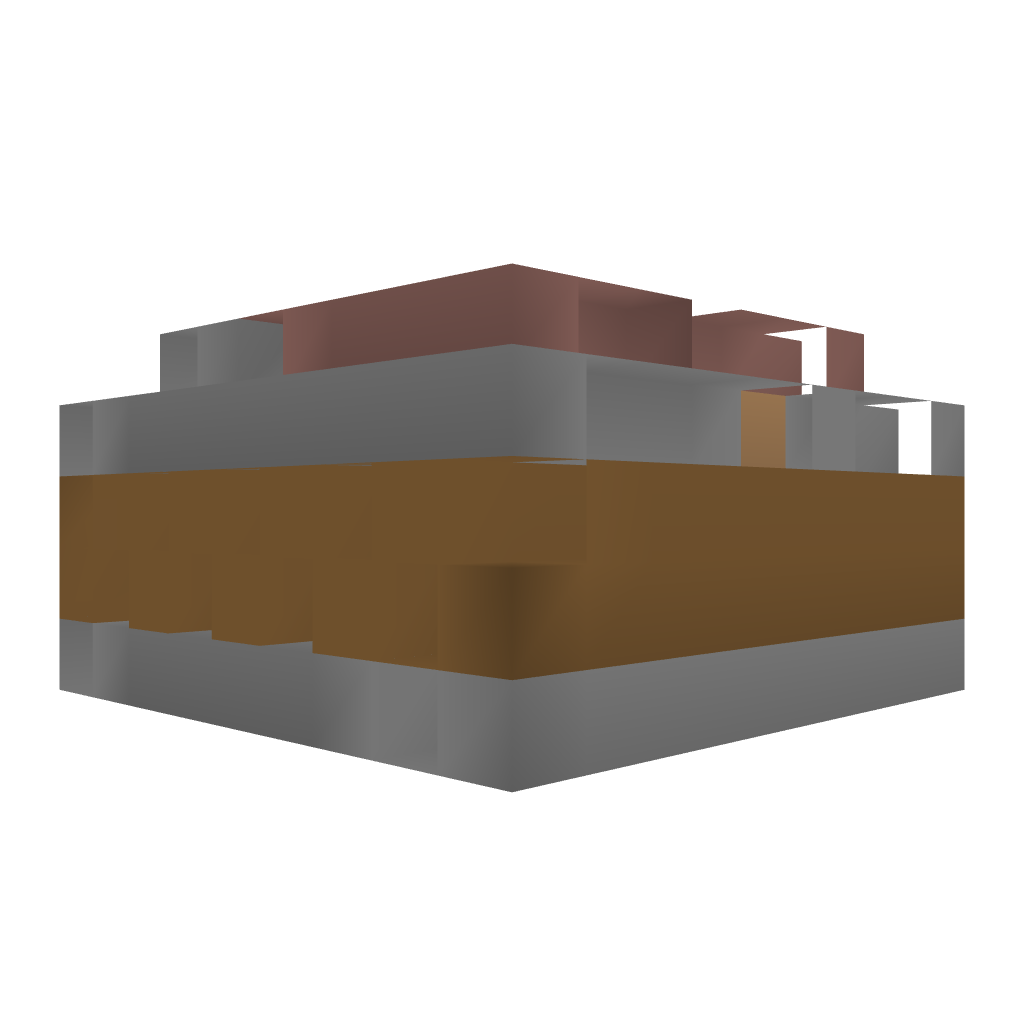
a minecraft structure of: Cobblegen very tiny build of 5 blocks high